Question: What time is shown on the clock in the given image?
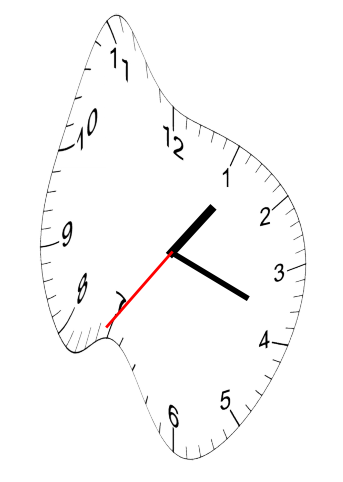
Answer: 01:18:36